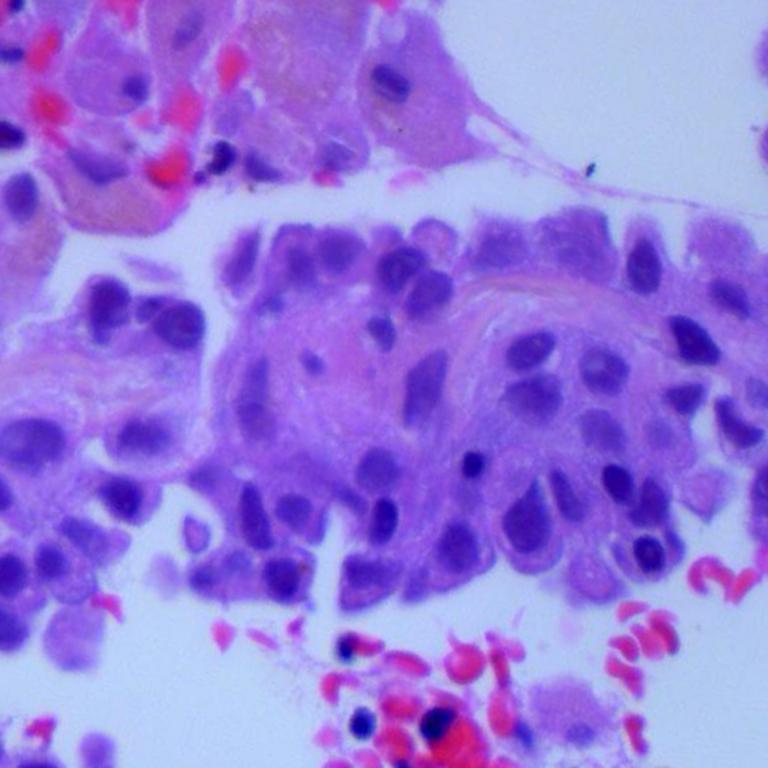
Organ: lung
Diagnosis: adenocarcinomas